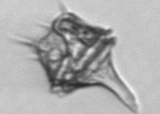
Label: Amylax